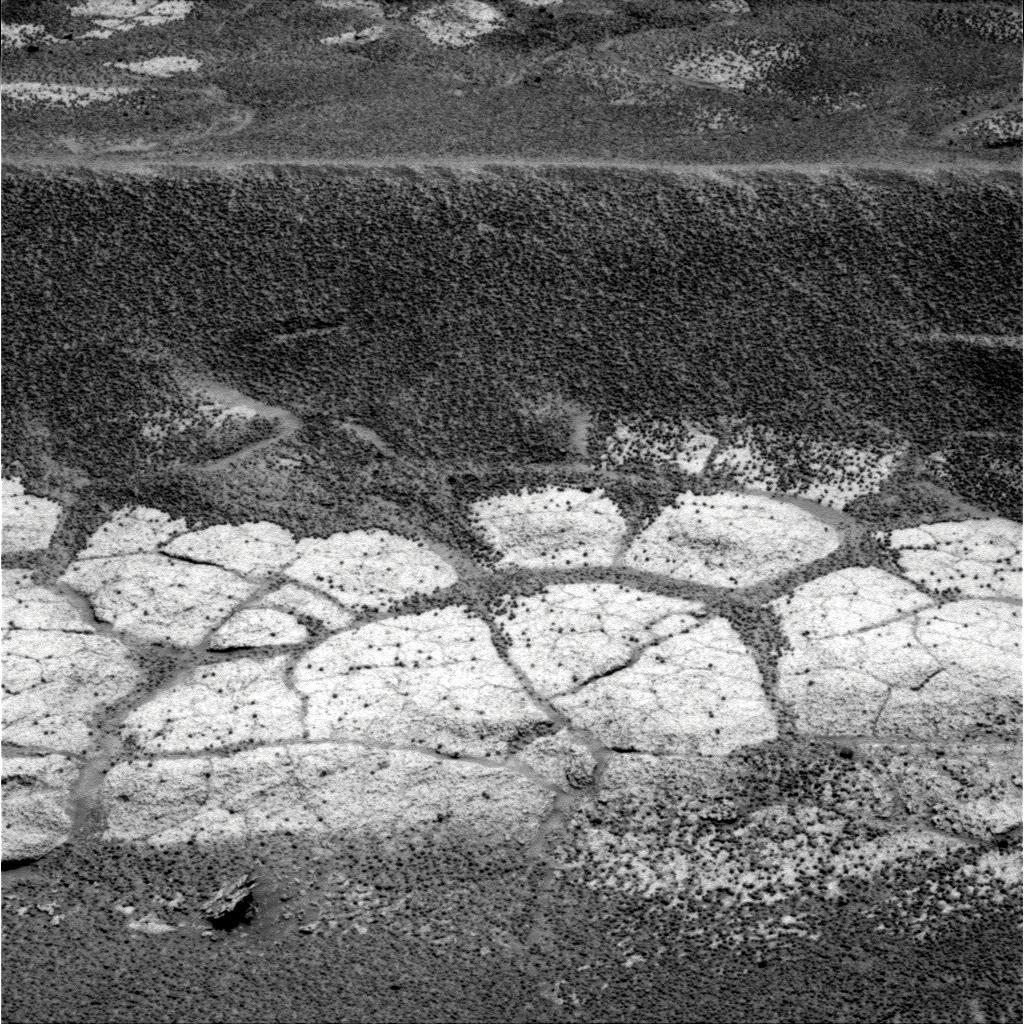
Terrain classes present: Bedrock, Gravel / Sand / Soil, Shadow